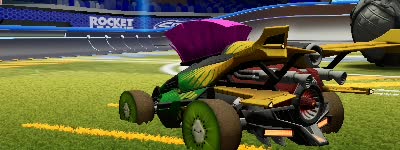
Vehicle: aftershock